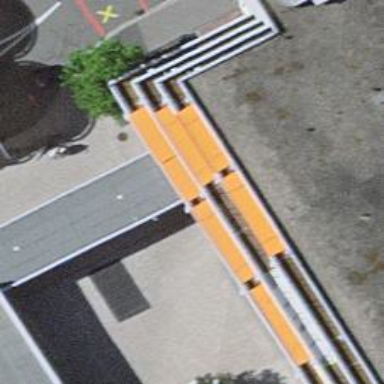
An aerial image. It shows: Entrance designated for emergency wards.